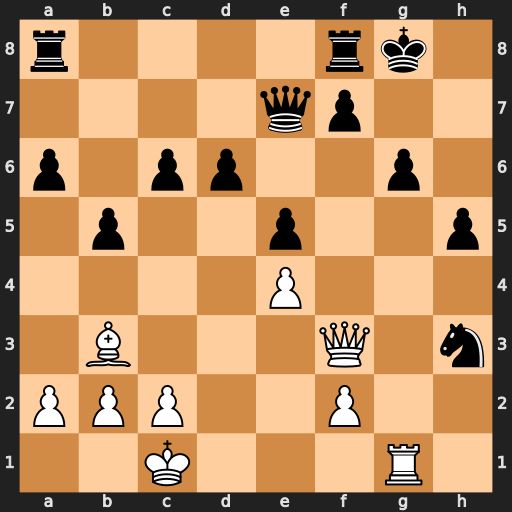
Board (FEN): r4rk1/4qp2/p1pp2p1/1p2p2p/4P3/1B3Q1n/PPP2P2/2K3R1
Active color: w
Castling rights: -
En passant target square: -
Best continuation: Rxg6+ Kh7 Qxh5#